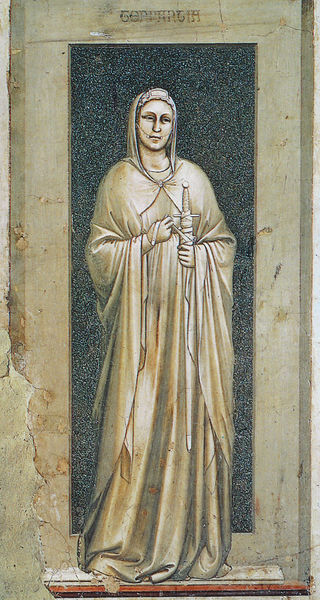
Titel: Arenakapelle / Scrovegni-Kapelle
Künstler: Giotto di Bondone
Standort: Padua, Arenakapelle (EU - I - Venetien)
Schlagwörter: hand, umhang, braun, frau, tür, wand, falten, stein, gewand, statue, mauer, inschrift, stufe, foto, eingang, schwert, nonne, königin, heilige, absatz, kapuze, genoveva